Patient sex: M
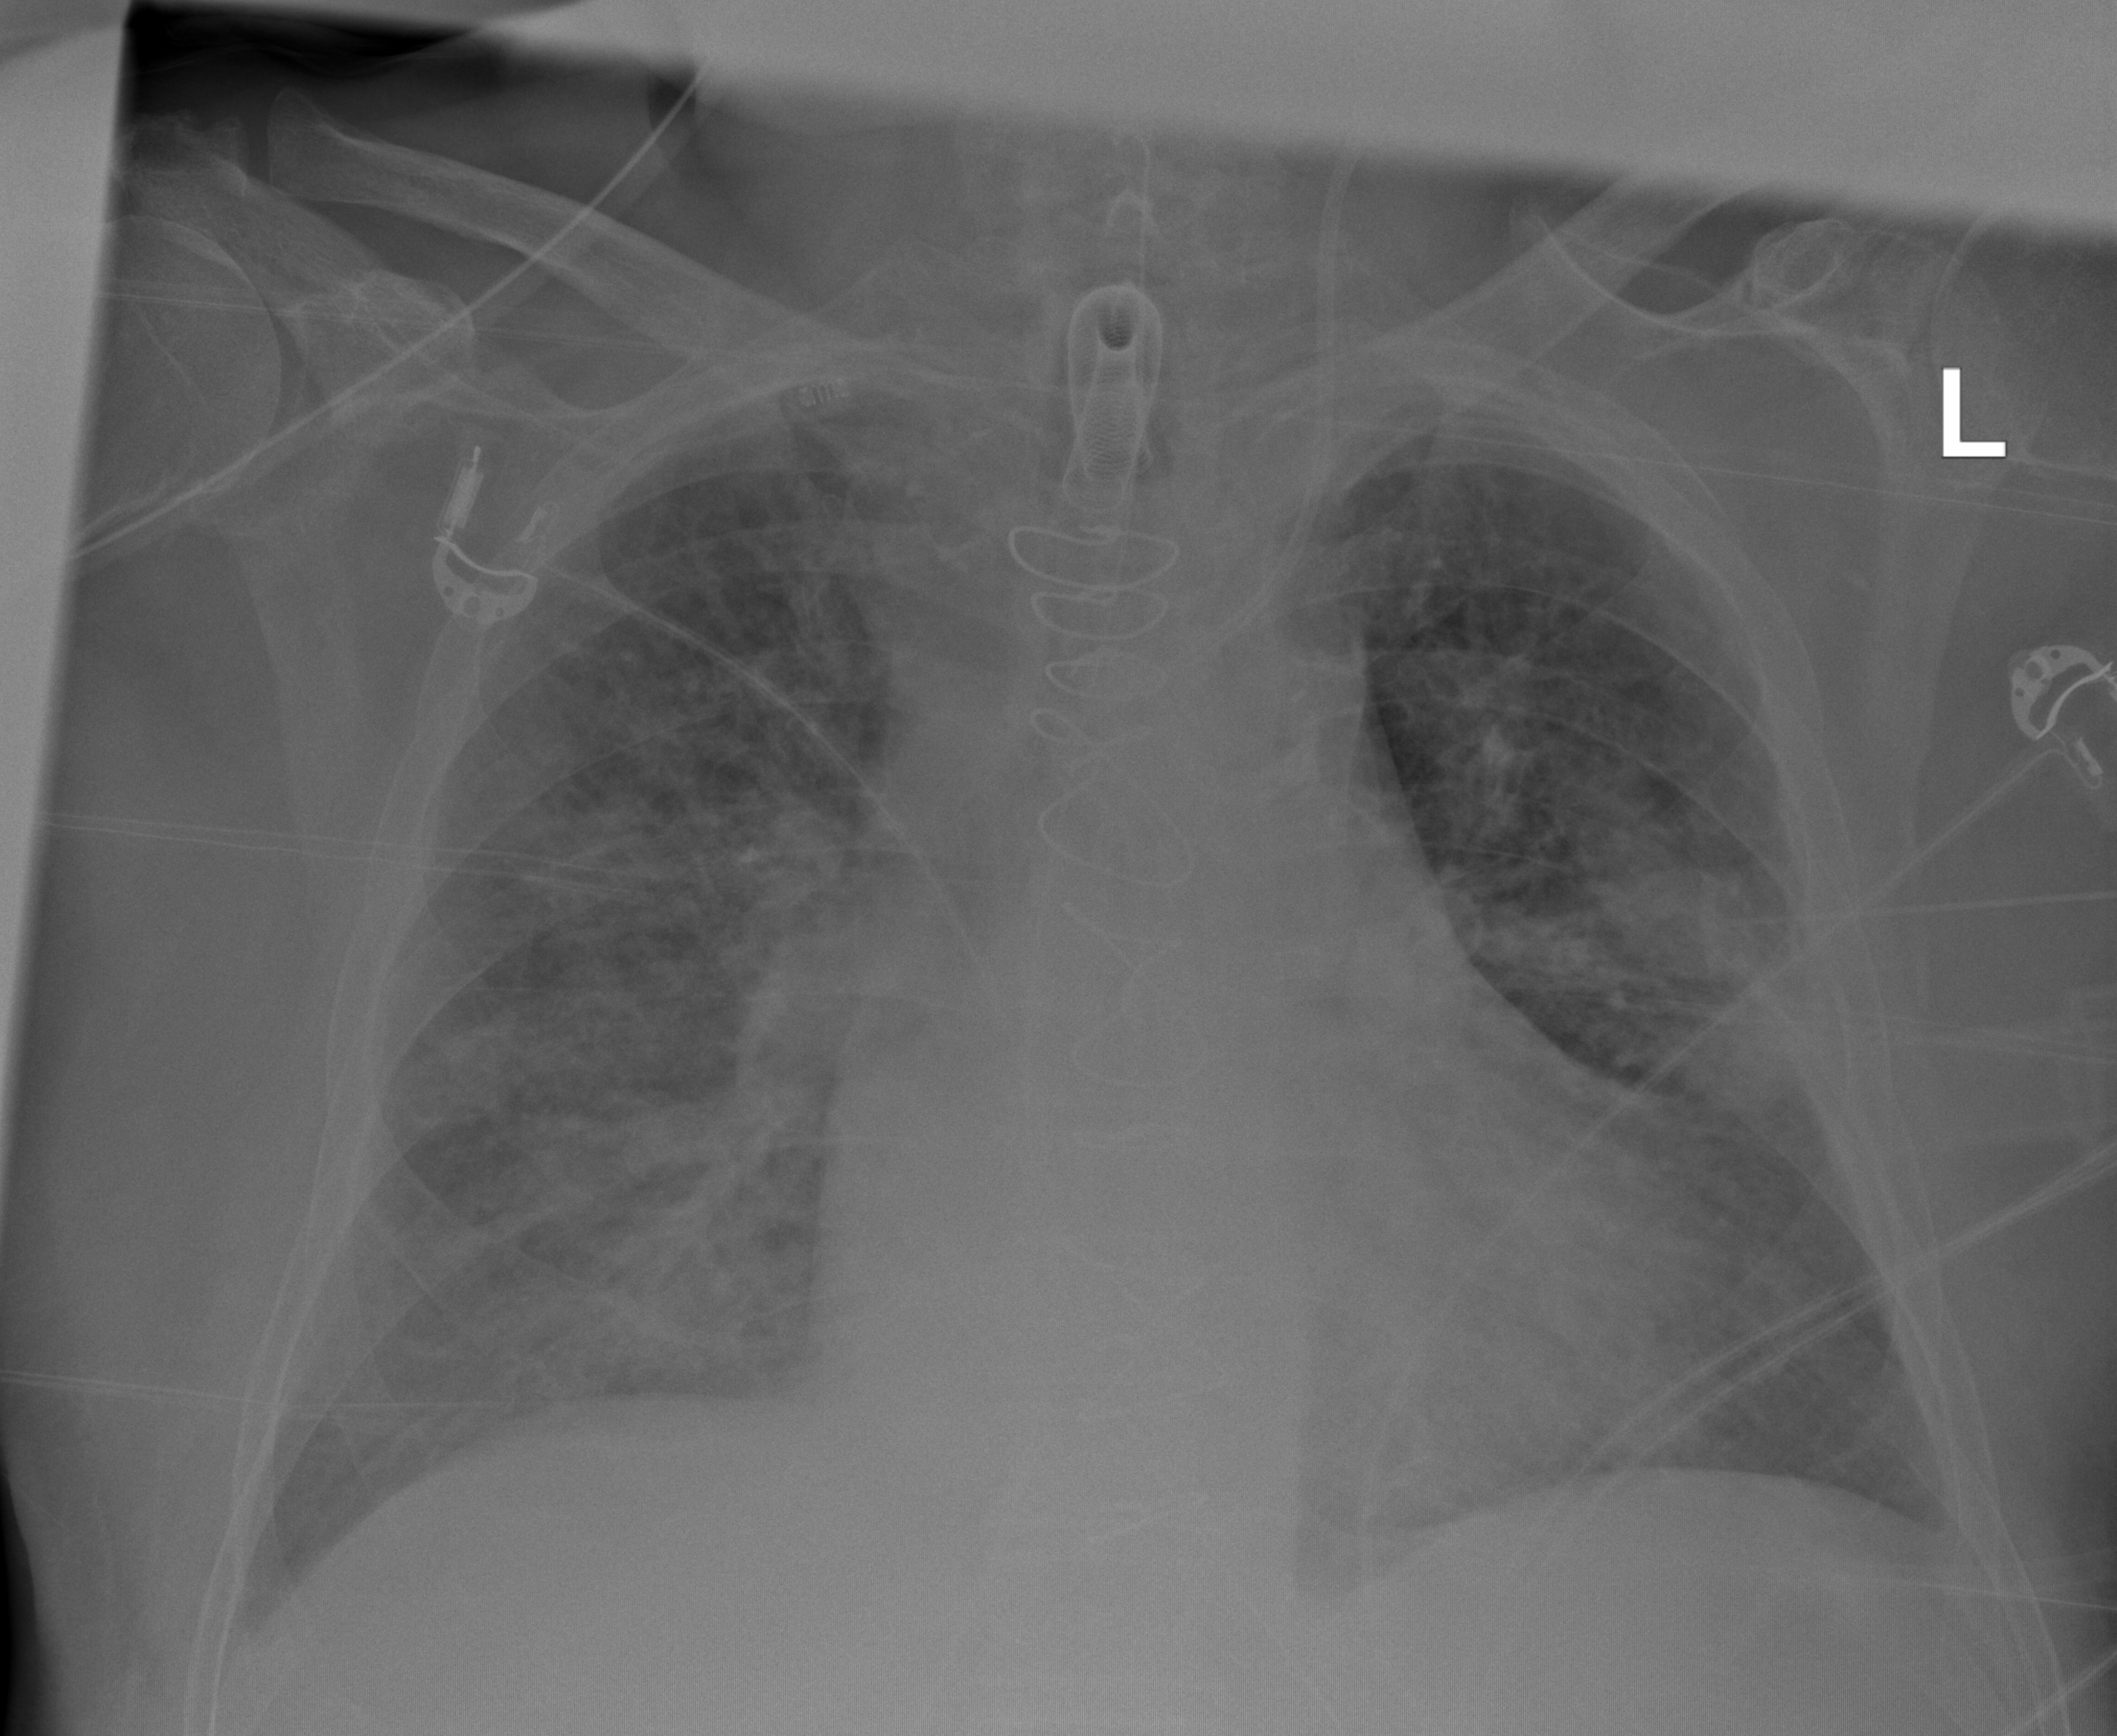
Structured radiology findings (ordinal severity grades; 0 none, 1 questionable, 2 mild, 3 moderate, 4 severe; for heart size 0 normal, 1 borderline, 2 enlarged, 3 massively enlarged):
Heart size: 1
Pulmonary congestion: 2
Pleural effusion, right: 1
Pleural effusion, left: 0
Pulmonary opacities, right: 2
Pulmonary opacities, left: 2
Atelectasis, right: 2
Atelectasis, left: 2